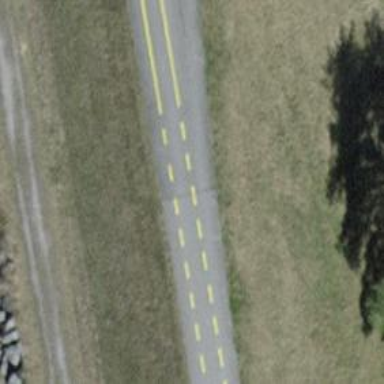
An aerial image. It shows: Path with asphalt surface. The path has grade1 tracktype and embankment.